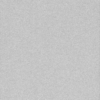
Label: dusty